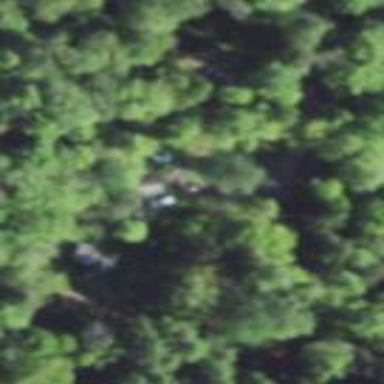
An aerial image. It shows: Campsite for tourism.